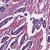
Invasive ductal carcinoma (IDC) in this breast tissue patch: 1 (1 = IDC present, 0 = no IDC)